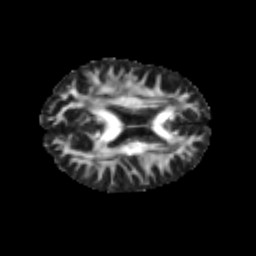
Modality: FA
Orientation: axial
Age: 23
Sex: male
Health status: healthy